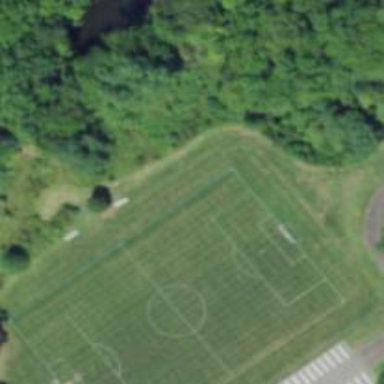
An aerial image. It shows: Soccer pitch for leisureland activities.